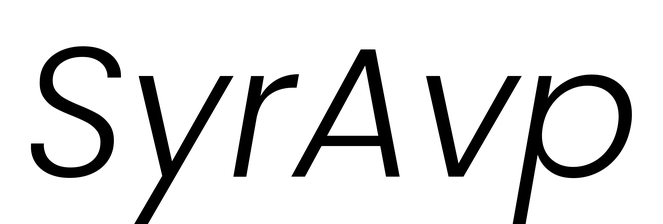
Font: Poppins-LightItalic